Question: I downloaded a tutorial project in an attempt to get Spring and Hibernate working. However, after running it on the server I get this message:
'Invocation of init method failed; nested exception is org.hibernate.MappingNotFoundException: resource: net/codejava/spring/model/User.hbm.xml not found'
Here is my project structure:

'''
<?xml version='1.0' encoding='utf-8'?>
<!DOCTYPE hibernate-configuration PUBLIC
"-//Hibernate/Hibernate Configuration DTD 3.0//EN"
"http://www.hibernate.org/dtd/hibernate-configuration-3.0.dtd">
<hibernate-configuration>
<session-factory>
<property name="dialect">org.hibernate.dialect.MySQLDialect</property>
<property name="show_sql">true</property>
<mapping resource="net/codejava/spring/model/User.hbm.xml"/>
</session-factory>
</hibernate-configuration>
'''
'''
<?xml version="1.0" encoding="UTF-8"?>
<!DOCTYPE hibernate-mapping PUBLIC
"-//Hibernate/Hibernate Mapping DTD 3.0//EN"
"http://www.hibernate.org/dtd/hibernate-mapping-3.0.dtd">
<hibernate-mapping package="net.codejava.spring.model">
<class name="User" table="users">
<id name="id" column="user_id">
<generator class="native"/>
</id>
<property name="username" column="username" />
<property name="password" column="password" />
<property name="email" column="email" />
</class>
</hibernate-mapping>
'''
'''
<?xml version="1.0" encoding="UTF-8"?>
<beans xmlns:mvc="http://www.springframework.org/schema/mvc"
xmlns:xsi="http://www.w3.org/2001/XMLSchema-instance"
xmlns="http://www.springframework.org/schema/beans"
xmlns:context="http://www.springframework.org/schema/context"
xmlns:tx="http://www.springframework.org/schema/tx"
xsi:schemaLocation="http://www.springframework.org/schema/mvc http://www.springframework.org/schema/mvc/spring-mvc.xsd
http://www.springframework.org/schema/beans http://www.springframework.org/schema/beans/spring-beans.xsd
http://www.springframework.org/schema/tx http://www.springframework.org/schema/tx/spring-tx.xsd
http://www.springframework.org/schema/context http://www.springframework.org/schema/context/spring-context.xsd">
<!-- DispatcherServlet Context: defines this servlet's request-processing infrastructure -->
<!-- Enables the Spring MVC @Controller programming model -->
<mvc:annotation-driven />
<mvc:resources mapping="/resources/**" location="/resources/" />
<bean class="org.springframework.web.servlet.view.InternalResourceViewResolver">
<property name="prefix" value="/WEB-INF/views/" />
<property name="suffix" value=".jsp" />
</bean>
<context:component-scan base-package="net.codejava.spring" />
<bean id="dataSource" class="org.apache.commons.dbcp2.BasicDataSource" destroy-method="close">
<property name="driverClassName" value="com.mysql.jdbc.Driver"/>
<property name="url" value="jdbc:mysql://domain:3306/databaseHere"/>
<property name="username" value="insertUserHere"/>
<property name="password" value="insertPassHere"/>
</bean>
<bean id="sessionFactory"
class="org.springframework.orm.hibernate4.LocalSessionFactoryBean">
<property name="dataSource" ref="dataSource" />
<property name="configLocation" value="classpath:hibernate.cfg.xml" />
</bean>
<tx:annotation-driven />
<bean id="transactionManager"
class="org.springframework.orm.hibernate4.HibernateTransactionManager">
<property name="sessionFactory" ref="sessionFactory" />
</bean>
<bean id="userDao" class="net.codejava.spring.dao.UserDAOImpl">
<constructor-arg>
<ref bean="sessionFactory" />
</constructor-arg>
</bean>
</beans>
'''
Any ideas as to what's going wrong?
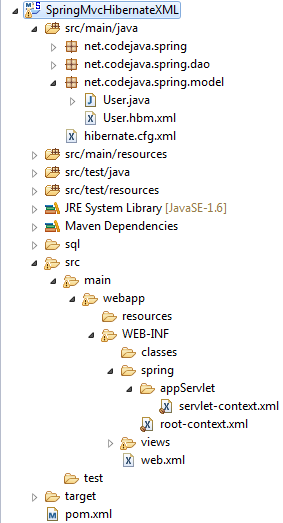
Answer: You have a 'maven' project so the 'User.hbm.xml' should be inside 'src/main/resources/' instead of 'src/main/java'
When you build a maven project then it compiles are the '.java' files present in 'src/main/java' and it will not consider any other files which are present in this directory. So the maven project has a folder structure 'src/main/resources' where you can place all your configuration files like '.xml, .properties' etc. So when you build the maven project then it will compile all the java files from 'src/main/resources' and places the '.class' files in classpath and also maven will copy all the resources from 'src/main/resources' and places them in classpath. So when you run the application then the configuration files will also available in classpath.
But if you just place the configuration files in 'src/main/java' then maven will just ignore them so they will not be available in classpath.
But if the project you are working on is a simple java project instead of maven project then the code setup mentioned in your question will work without any issues even when you have the configuration files in 'src/main/java'. Hope this explanation helps.
To make sure the maven project is build properly you can verify by opening the directory 'target/classes/' and then the path to your configuration files.
So, to sum up all this information, here's what you need to do:
Creat a package structure in '/src/main/resources' that mimics the one in '/src/main/java' - that is, create the 'net.codejava.spring.model' package in '/src/main/resources' and place 'User.hbm.xml' in there. After running a Maven 'clean package' (or some other build goal) command, the 'User.hbm.xml' file will be in it's correct location (which is not shown in the picture below) - '/target/SpringMvcHibernateXML-1.0.0-BUILD-SNAPSHOT/WEB-INF/classes/net/codejava/spring/model/User.hbm.xml'.
Ultimately, after building in Maven, the project should look like this: